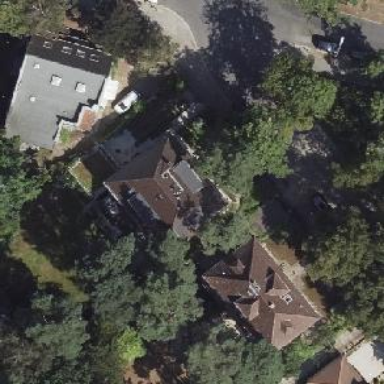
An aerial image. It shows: Detached building with pyramidal roof shape.